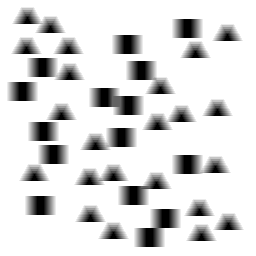
Squares: 15
Triangles: 23
Stars: 0
Total shapes: 38